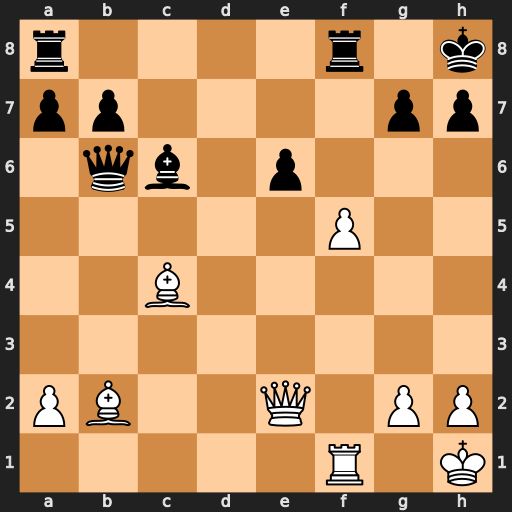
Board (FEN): r4r1k/pp4pp/1qb1p3/5P2/2B5/8/PB2Q1PP/5R1K
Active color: w
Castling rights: -
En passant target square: -
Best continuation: f6 Rxf6 Rxf6